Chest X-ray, PA view. Patient: 72 years old, sex M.
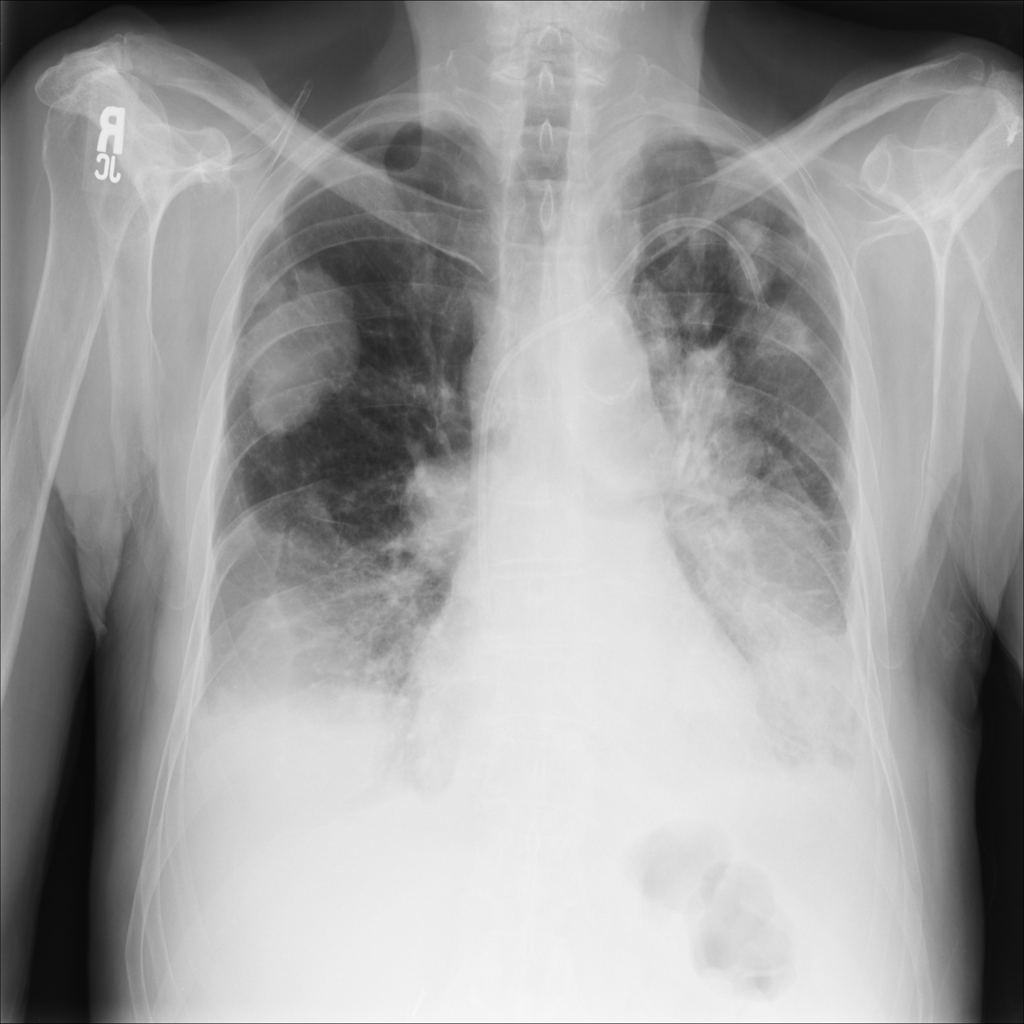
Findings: Consolidation, Mass